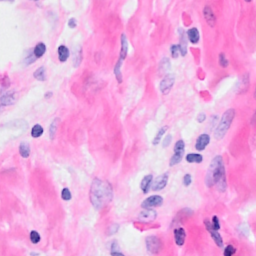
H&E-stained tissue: Breast